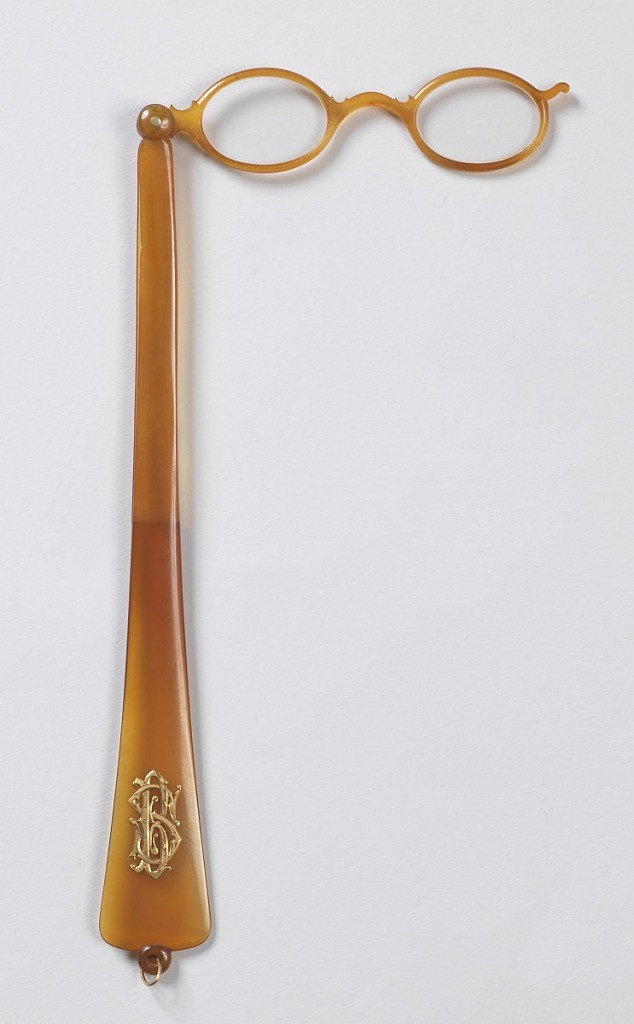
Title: Lorgnette
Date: late 19th century
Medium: Formed tortoiseshell, applied gold, glass, metal
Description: Light tortoiseshell lorgnette with handle slightely widened toward bottom; gold monogram, conjoined "BS," at bottom of handle.